Aerial crown-view tile of a tropical tree (Barro Colorado Island, Panama), acquired 20240813:
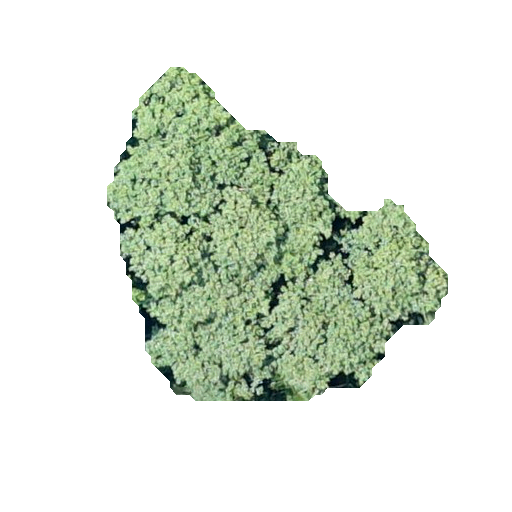
Species: Hieronyma alchorneoides
GBIF accepted scientific name: Hieronyma alchorneoides
Crown area: 106.539 m²